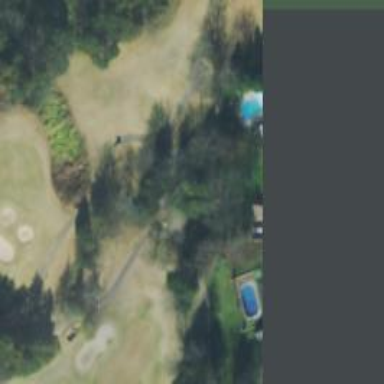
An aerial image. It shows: Path used for both walking and golf.